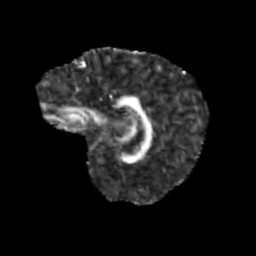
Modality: FA
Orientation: sagittal
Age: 10
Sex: male
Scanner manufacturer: siemens
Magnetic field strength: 3 T
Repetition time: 3.8 s
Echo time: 0.07 s